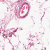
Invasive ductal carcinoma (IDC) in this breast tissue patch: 0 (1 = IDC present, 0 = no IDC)